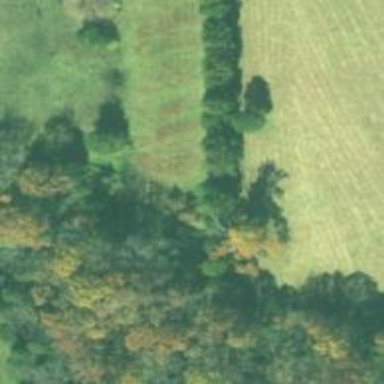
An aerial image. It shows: Deciduous broadleaved woodland.